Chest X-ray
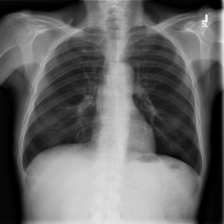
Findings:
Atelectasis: negative
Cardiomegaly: negative
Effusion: negative
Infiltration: negative
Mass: negative
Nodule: negative
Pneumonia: negative
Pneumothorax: negative
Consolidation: negative
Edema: negative
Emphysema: negative
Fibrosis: negative
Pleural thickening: negative
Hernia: negative